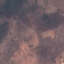
Land use / land cover: HerbaceousVegetation